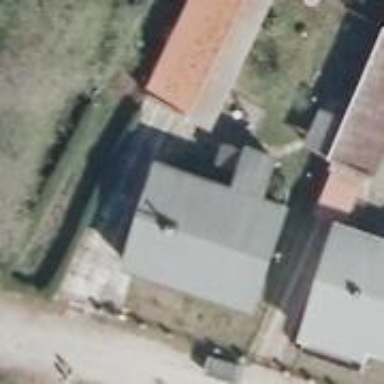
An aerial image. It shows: Detached building.